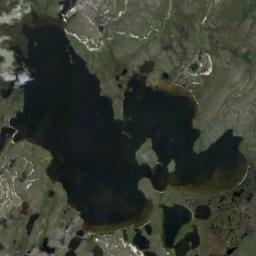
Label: lake